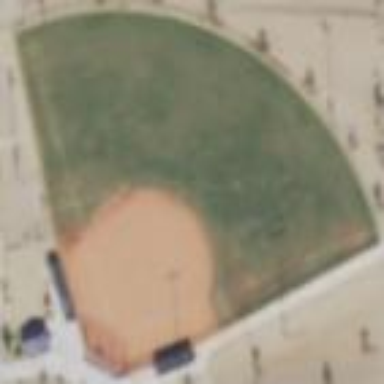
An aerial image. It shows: Softball pitch for leisure sports.